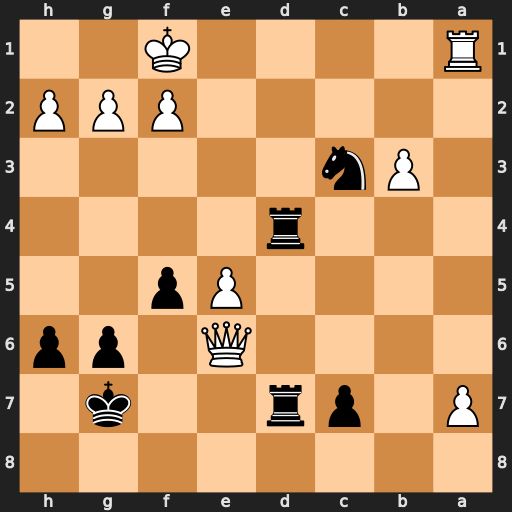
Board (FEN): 8/P1pr2k1/4Q1pp/4Pp2/3r4/1Pn5/5PPP/R4K2
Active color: b
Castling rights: -
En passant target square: -
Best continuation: Rd1+ Rxd1 Rxd1#